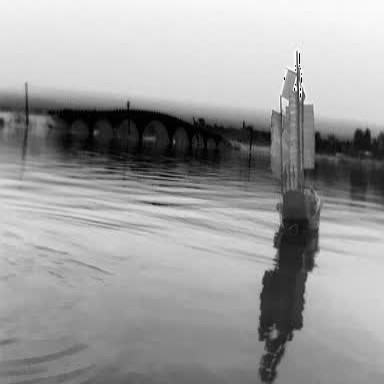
There is a sailboat in the infrared image.